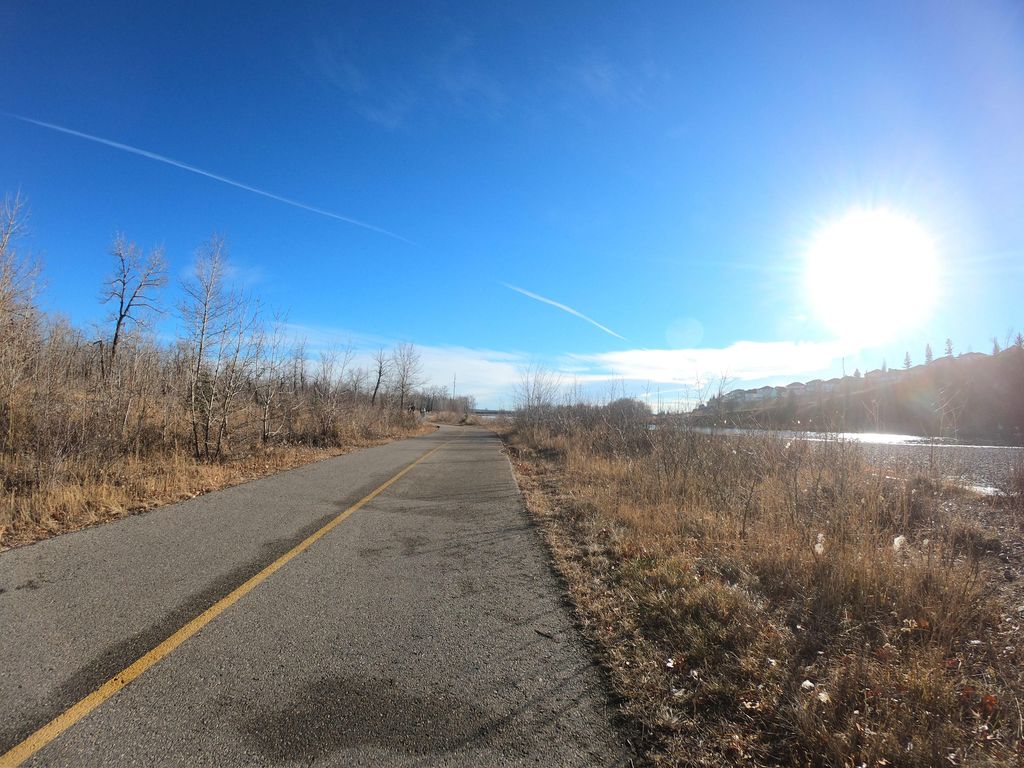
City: calgary